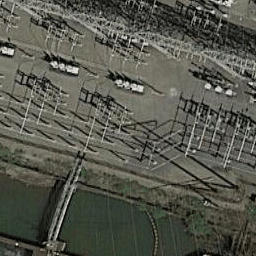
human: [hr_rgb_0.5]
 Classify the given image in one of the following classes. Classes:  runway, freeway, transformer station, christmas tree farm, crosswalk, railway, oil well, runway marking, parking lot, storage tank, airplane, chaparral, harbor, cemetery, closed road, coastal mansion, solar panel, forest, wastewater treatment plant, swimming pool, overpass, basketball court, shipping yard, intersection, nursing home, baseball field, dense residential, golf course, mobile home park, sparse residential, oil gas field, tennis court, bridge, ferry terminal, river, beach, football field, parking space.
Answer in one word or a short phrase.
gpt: transformer station